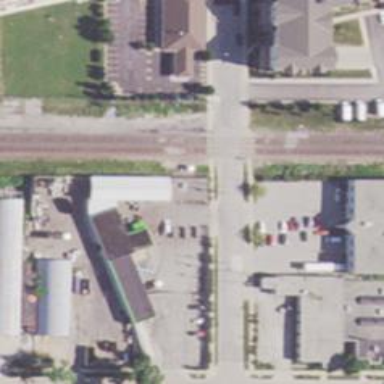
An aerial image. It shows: Railway crossing.